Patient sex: F
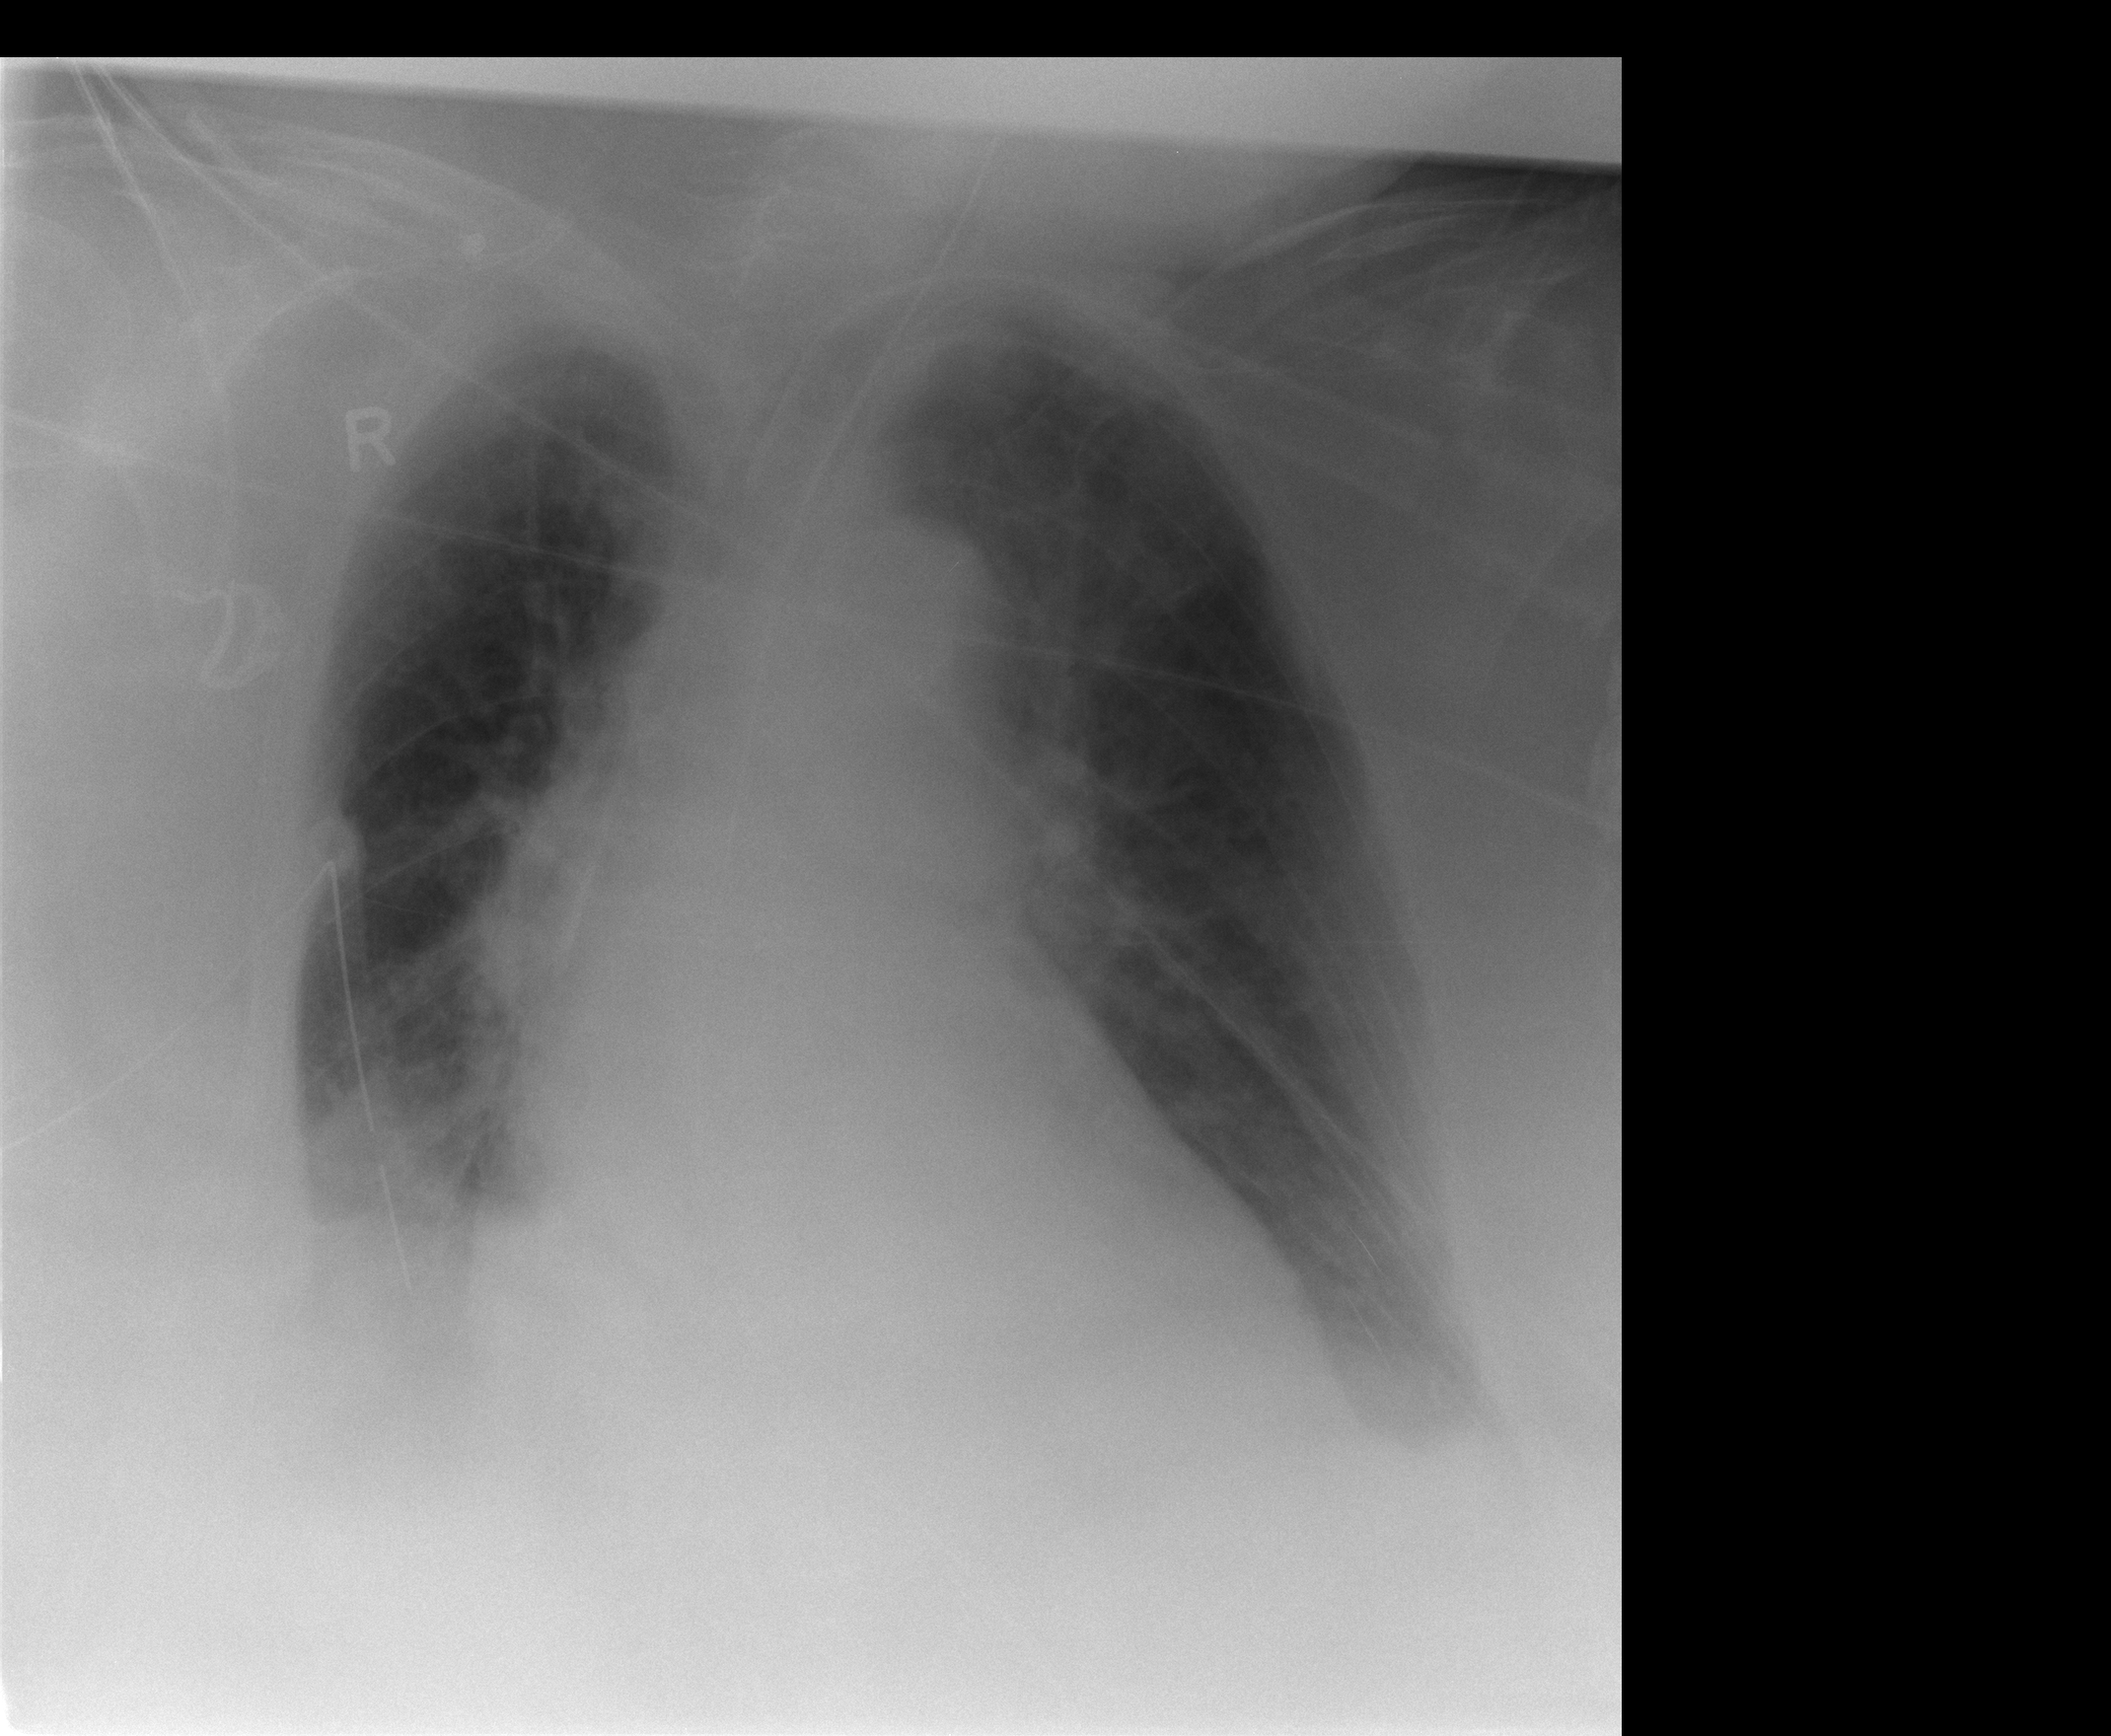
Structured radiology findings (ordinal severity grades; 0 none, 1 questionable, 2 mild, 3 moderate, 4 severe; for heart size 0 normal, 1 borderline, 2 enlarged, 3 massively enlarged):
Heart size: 2
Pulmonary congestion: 2
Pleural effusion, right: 2
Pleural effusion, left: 2
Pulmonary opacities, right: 0
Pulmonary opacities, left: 0
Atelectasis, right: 2
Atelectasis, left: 2